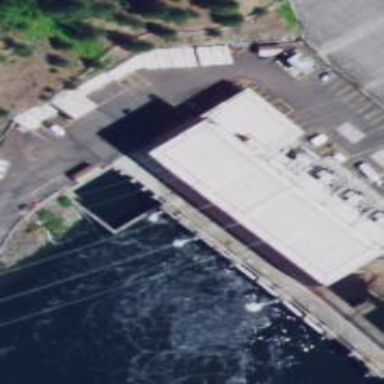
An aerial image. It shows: Hydro power generator.